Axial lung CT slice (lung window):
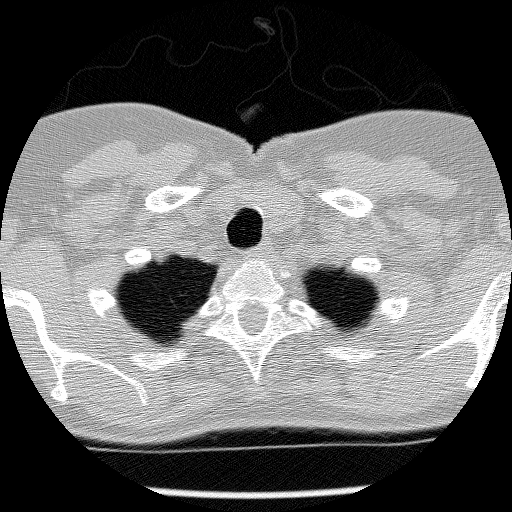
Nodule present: no